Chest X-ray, PA view. Patient: 24 years old, sex M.
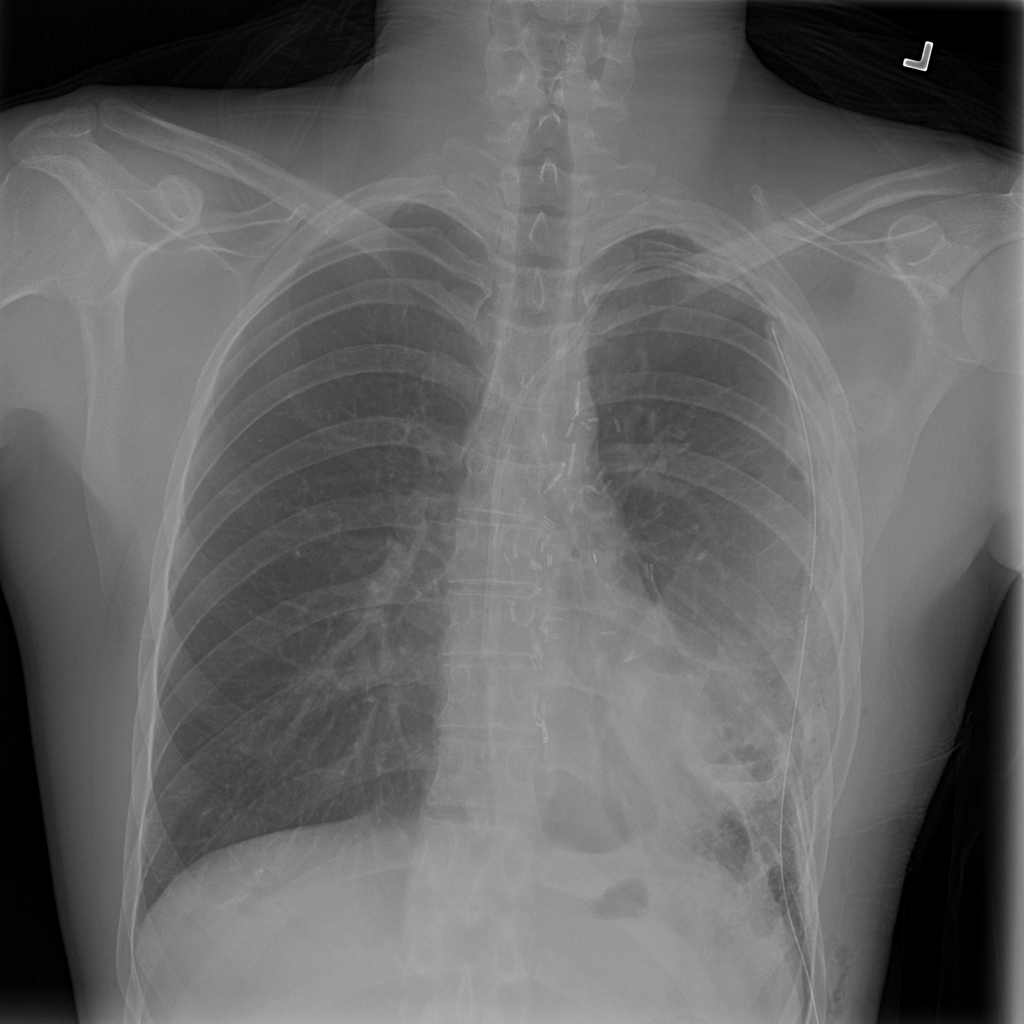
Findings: Pneumothorax